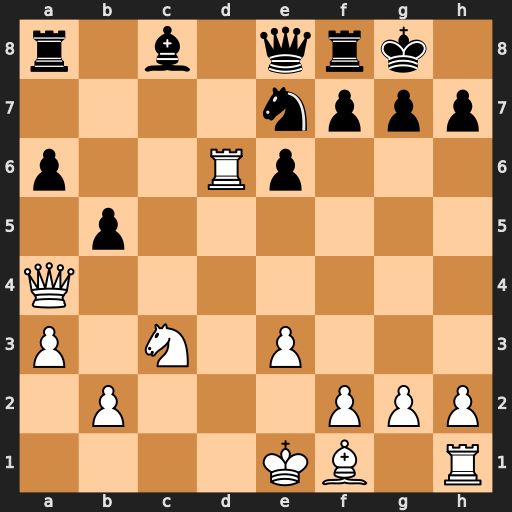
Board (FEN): r1b1qrk1/4nppp/p2Rp3/1p6/Q7/P1N1P3/1P3PPP/4KB1R
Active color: w
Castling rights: K
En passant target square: -
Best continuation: Bxb5 axb5 Qxa8